Шестиугольный карандаш толкнули вдоль горизонтальной плоскости, как показано на рисунке.
При каких значениях коэффициента трения $\mu$ между карандашом и плоскостью карандаш будет скользить по плоскости не вращаясь?
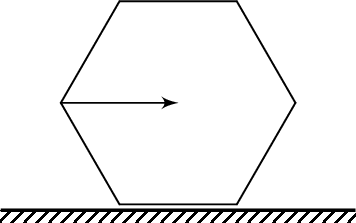
Ответ: $$ \mu<\frac{1}{\sqrt{3}}. $$
Темы:
T, Механика, Динамика, Всероссийские, Сухое трение